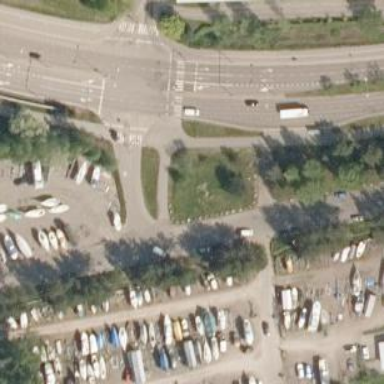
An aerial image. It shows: Asphalt cycleway with crossing.